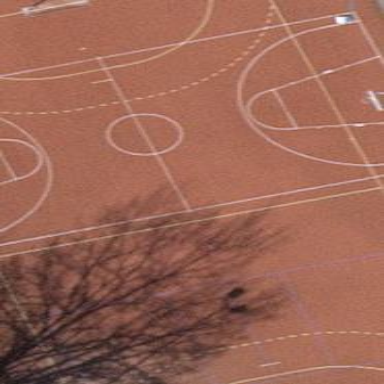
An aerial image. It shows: Handball pitch with tartan surface for leisure land activities.